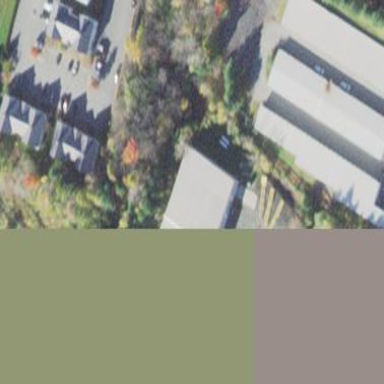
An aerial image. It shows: Warehouse.